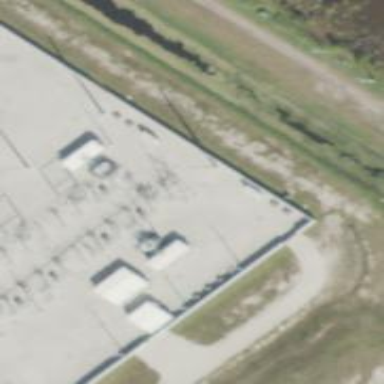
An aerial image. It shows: Switch for power supply.